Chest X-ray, PA view. Patient: 48 years old, sex F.
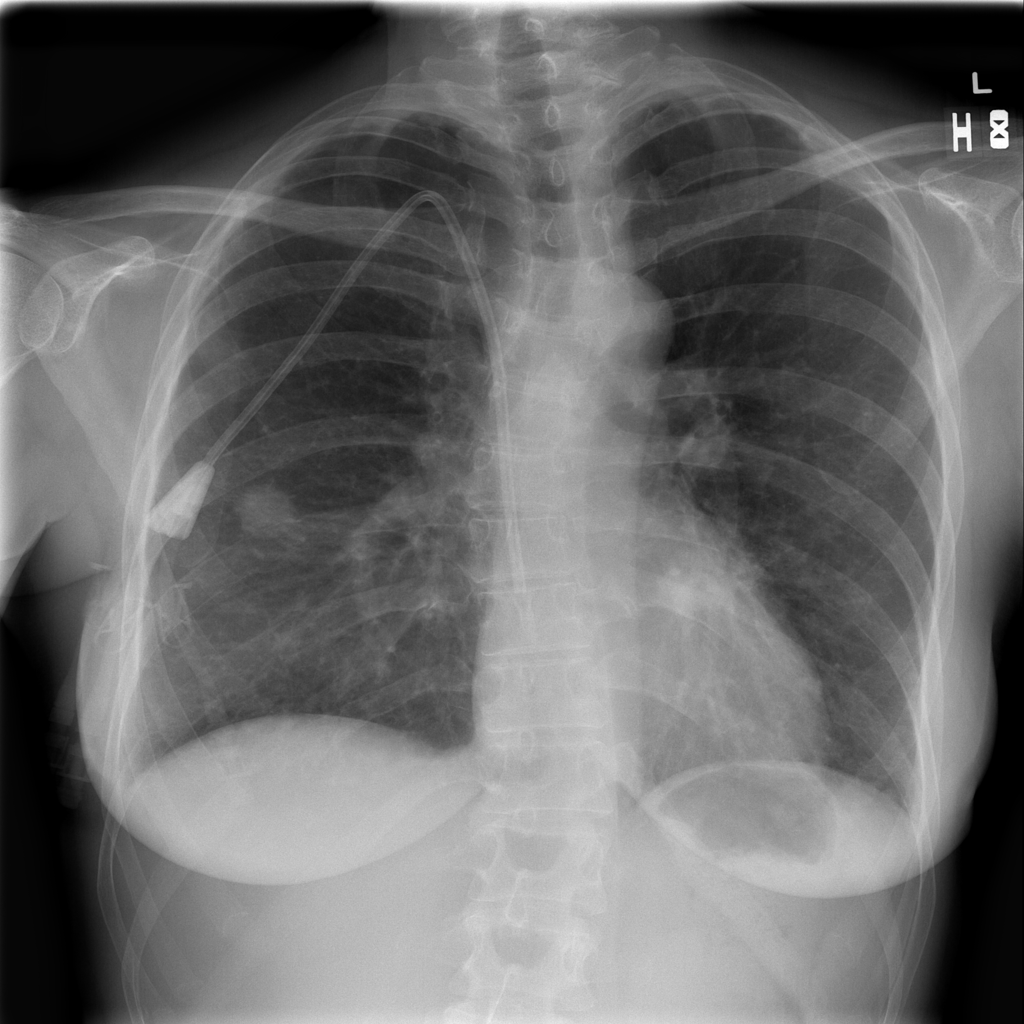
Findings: No Finding